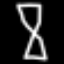
Label: hourglass